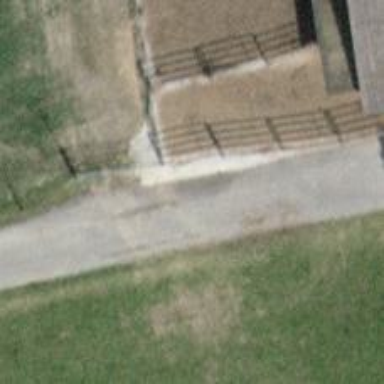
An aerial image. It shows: Track with grade 2 tracktype.